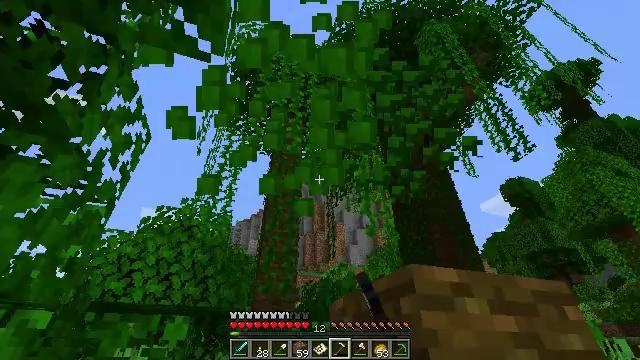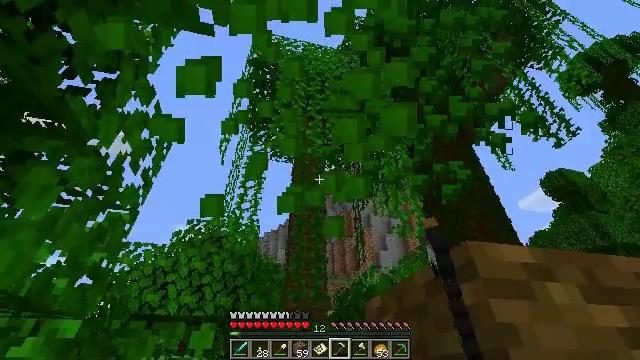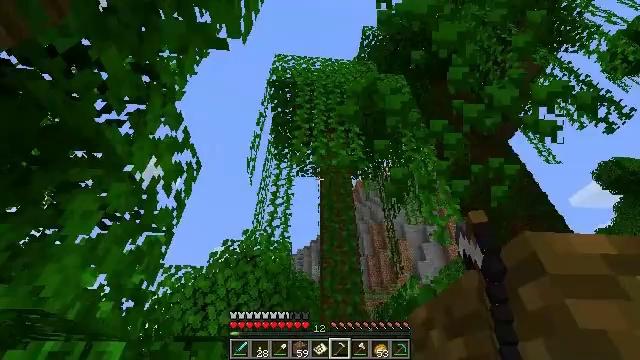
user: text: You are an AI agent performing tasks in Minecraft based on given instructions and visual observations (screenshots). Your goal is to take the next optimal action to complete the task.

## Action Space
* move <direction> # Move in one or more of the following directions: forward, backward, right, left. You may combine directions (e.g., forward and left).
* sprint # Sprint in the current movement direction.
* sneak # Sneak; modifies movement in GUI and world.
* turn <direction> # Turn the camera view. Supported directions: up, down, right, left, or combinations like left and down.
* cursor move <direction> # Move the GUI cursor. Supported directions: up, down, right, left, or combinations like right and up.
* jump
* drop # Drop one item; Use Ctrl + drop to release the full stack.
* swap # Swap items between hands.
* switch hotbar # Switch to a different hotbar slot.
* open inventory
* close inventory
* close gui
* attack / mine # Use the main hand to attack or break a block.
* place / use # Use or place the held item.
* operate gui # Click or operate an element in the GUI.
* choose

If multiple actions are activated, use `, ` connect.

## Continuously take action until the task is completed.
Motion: motion action
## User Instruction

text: Trim the tree by mining oak leaves.
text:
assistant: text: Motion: move forward, turn left and up, attack / mine
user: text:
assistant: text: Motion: turn left and up, attack / mine
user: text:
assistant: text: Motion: attack / mine